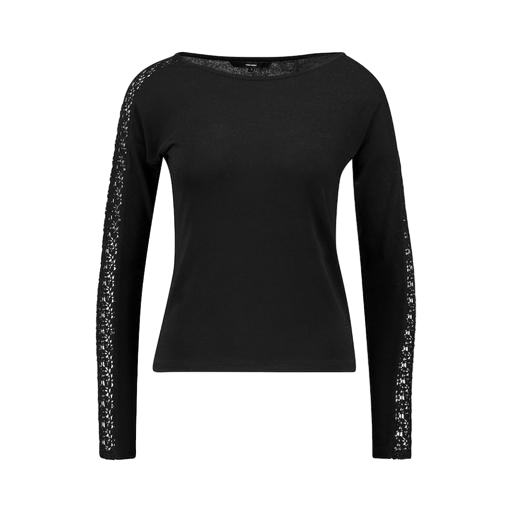
black lace-sleeve top, long-sleeve top, long sleeve tee, white background